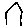
Label: house